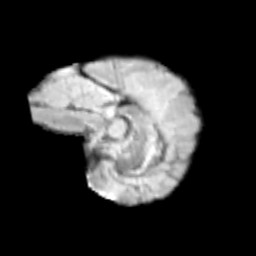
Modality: T2w
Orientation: sagittal
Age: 11
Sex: female
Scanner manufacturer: siemens
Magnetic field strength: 3 T
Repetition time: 3.8 s
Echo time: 0.07 s